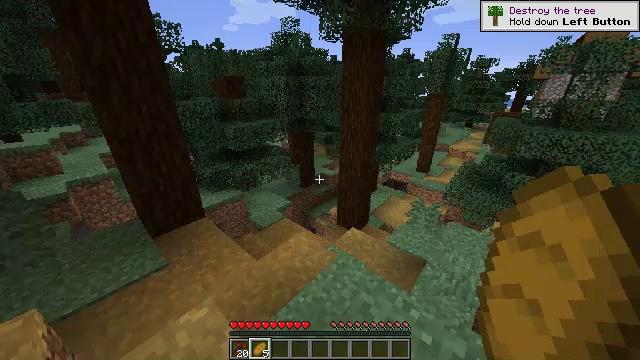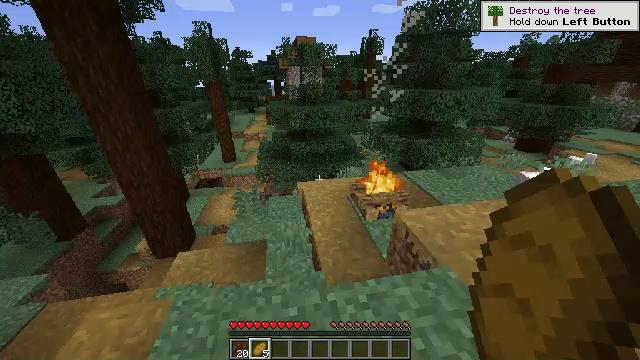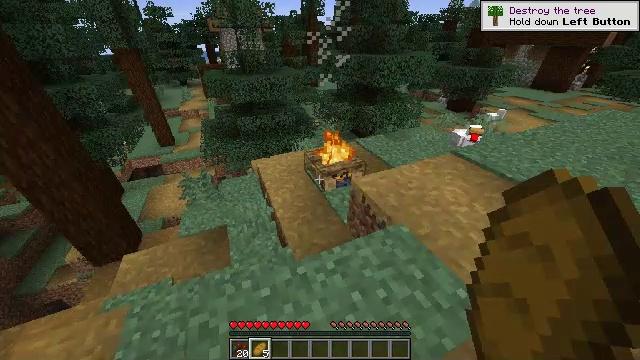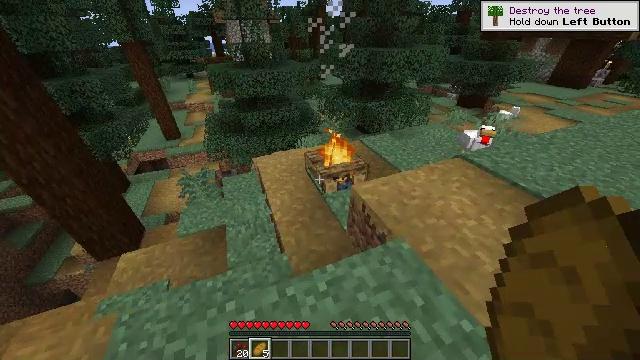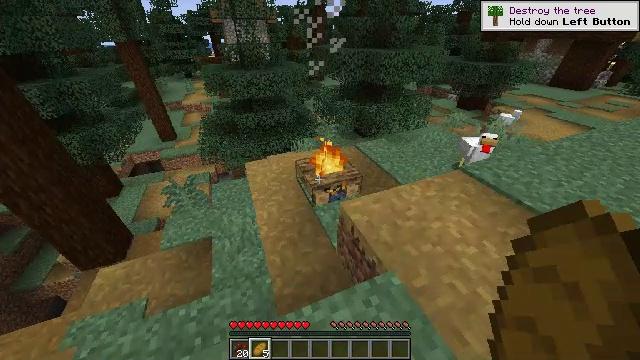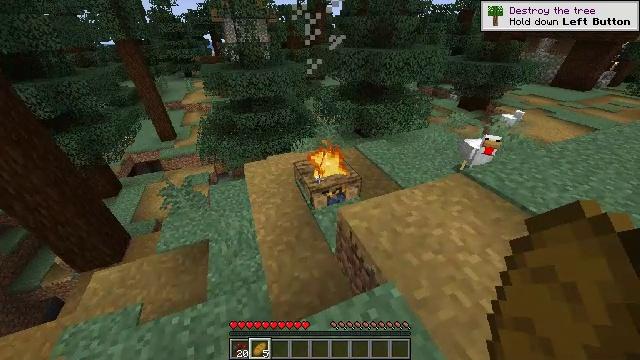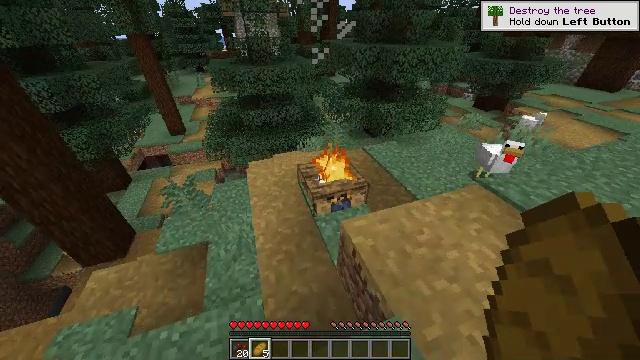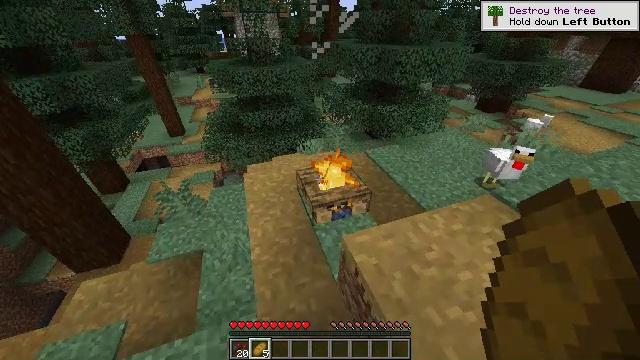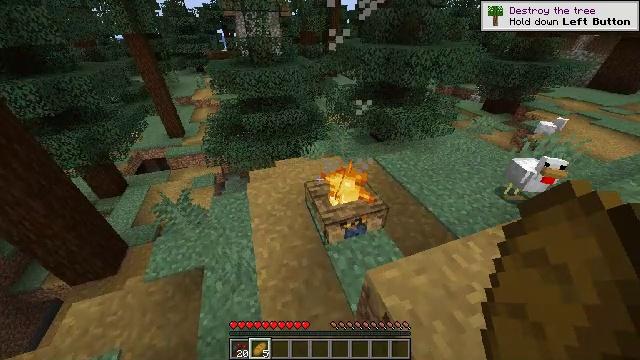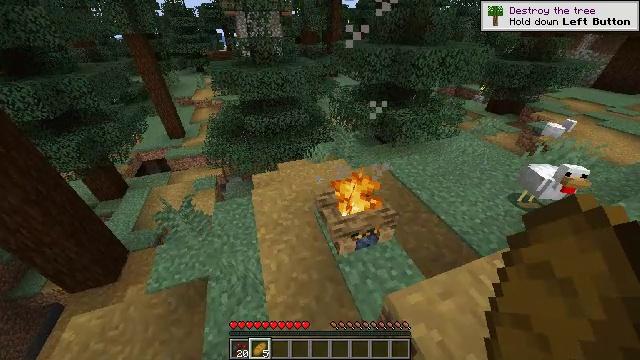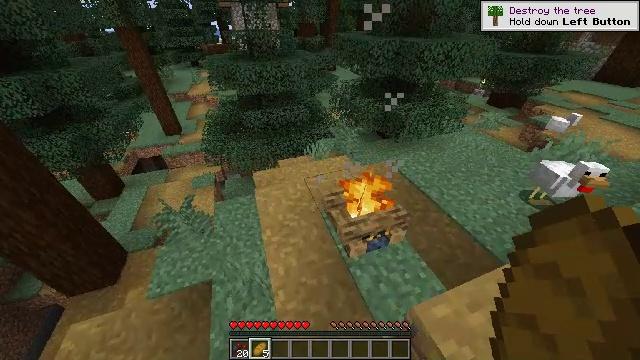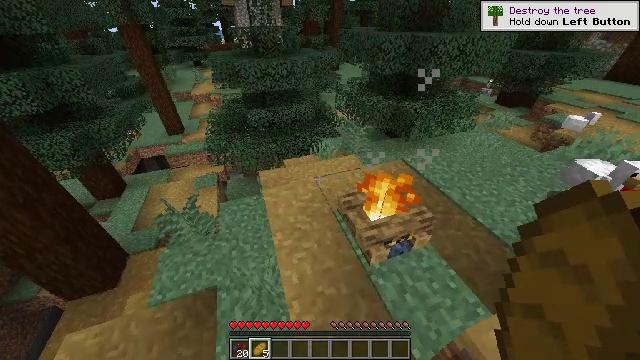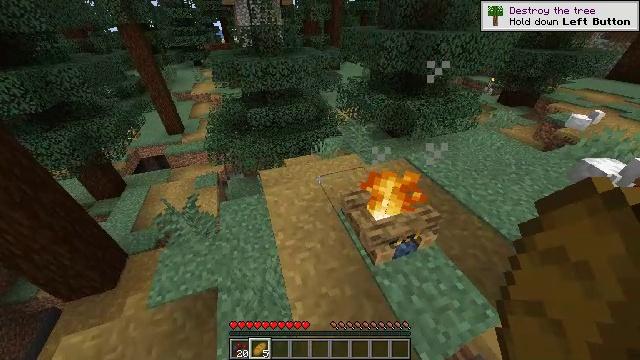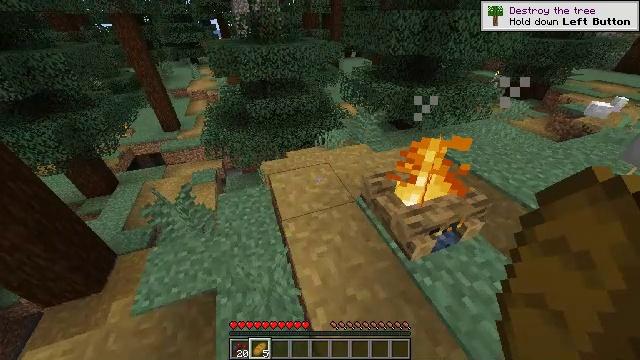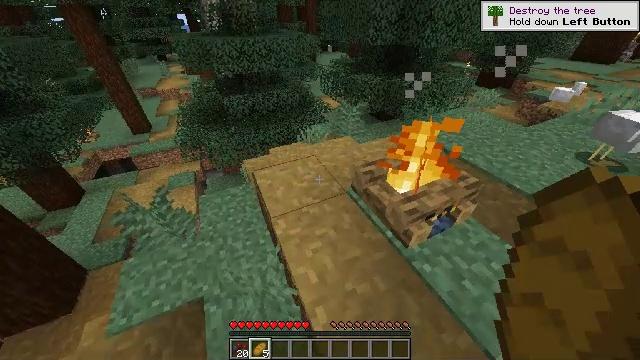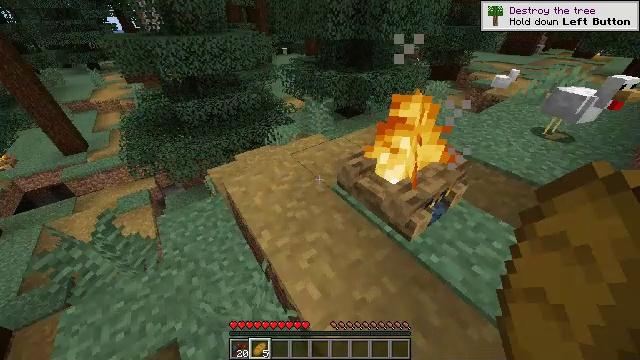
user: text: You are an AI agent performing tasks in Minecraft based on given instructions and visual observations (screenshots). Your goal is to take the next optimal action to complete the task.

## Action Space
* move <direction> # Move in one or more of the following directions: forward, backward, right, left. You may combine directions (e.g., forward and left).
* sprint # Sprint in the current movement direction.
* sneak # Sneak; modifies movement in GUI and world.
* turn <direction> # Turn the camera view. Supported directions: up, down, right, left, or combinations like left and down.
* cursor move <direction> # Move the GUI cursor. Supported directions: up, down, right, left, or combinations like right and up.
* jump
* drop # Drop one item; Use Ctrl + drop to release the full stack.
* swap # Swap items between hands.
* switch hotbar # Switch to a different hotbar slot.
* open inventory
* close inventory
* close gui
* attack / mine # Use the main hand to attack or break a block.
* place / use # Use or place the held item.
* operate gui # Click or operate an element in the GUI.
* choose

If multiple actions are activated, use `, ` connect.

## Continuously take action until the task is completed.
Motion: motion action
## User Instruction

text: Retrieve the blue bed from the ground.
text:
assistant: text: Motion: move forward and move right, turn right and down
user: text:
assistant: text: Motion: move forward and move right, turn right and down
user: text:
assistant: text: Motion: move forward and move right, turn left and down
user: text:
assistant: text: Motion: move forward
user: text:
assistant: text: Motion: move forward
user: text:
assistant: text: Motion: move forward, turn left and down
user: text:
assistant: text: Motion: move forward and move left
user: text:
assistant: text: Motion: move forward and move left
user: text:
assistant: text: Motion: move forward and move left
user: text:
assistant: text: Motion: move forward and move left, turn down
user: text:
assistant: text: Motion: move forward and move left
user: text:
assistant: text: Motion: move forward and move left
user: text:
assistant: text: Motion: move forward and move left
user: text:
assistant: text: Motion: move forward, turn right
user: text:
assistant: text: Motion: move forward, turn right
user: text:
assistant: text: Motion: move forward, turn right and up
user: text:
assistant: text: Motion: move forward
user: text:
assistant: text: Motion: move forward
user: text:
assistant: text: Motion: move forward, jump
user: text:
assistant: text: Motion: move forward, jump
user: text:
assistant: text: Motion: move forward, jump
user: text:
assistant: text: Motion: move forward
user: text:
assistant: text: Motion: move forward
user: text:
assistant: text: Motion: move forward
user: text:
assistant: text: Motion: move forward
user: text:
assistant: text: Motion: move forward, turn left and up
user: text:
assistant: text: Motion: move forward, turn left and up
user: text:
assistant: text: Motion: move forward, turn left and up
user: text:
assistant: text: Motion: move forward, turn left and up
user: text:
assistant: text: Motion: move forward, turn right